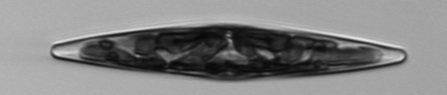
Label: Pleurosigma